Question: Is there a component (preferably free) to help me draw <URL>?
If not, how would you go about it?

---
Update: btw, I should have made it clear am not trying to create an app to allow users to manually draw MSCs, otherwise I would simply use TMS Diagram Studio (see my "answer" below).
What I want to do is to auto-generate MSCs from trace logs. So, I will write some code to parse the log file and then would like a components to allow me to define columns and then add arrows to show the message sequence of the trace log.
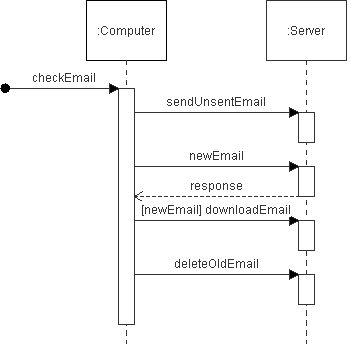
Answer: There is UML in some Delphi versions, see <URL>.
A standalone tool like this may fit your needs : <URL>. It let's you model complex interactions in a modeling language.
Anders Melanders <URL> is a Delphi component which can be used to describe and simulate complex state changes.
Boian Mitov's <URL> can be integrated into the Delphi IDE. Maybe not exactly what you are looking for, but close.
Update :
JVCL (Project Jedi) has a component <URL>, which has the primitives for drawing modeling diagrams.
<URL> has a Delphi interface, and is similar to TMS Diagram Studio.